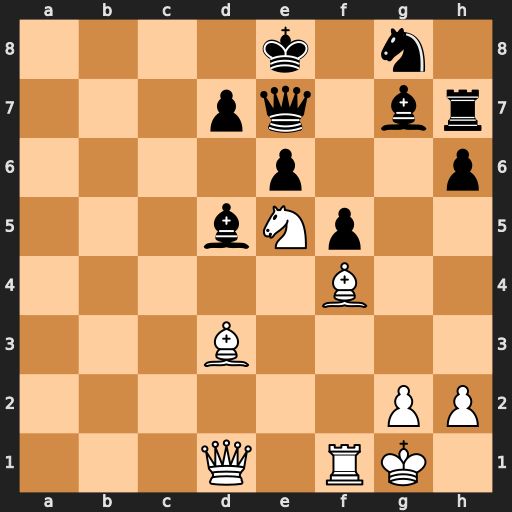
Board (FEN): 4k1n1/3pq1br/4p2p/3bNp2/5B2/3B4/6PP/3Q1RK1
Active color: w
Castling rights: -
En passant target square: -
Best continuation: Qh5+ Kd8 Qg6 Bf8 Rb1 Rg7 Rb8+